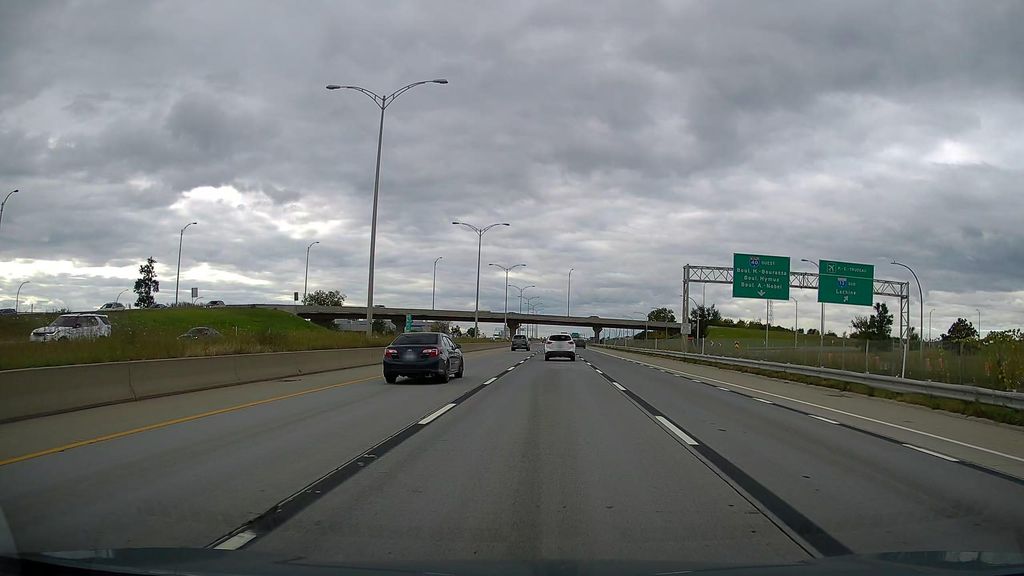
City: montreal